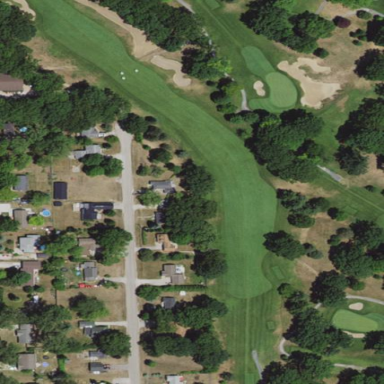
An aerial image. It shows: Grassy area designated as golf fairway.